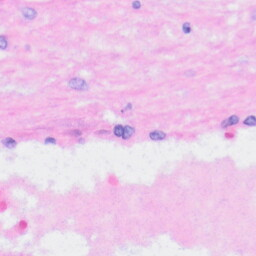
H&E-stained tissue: Liver